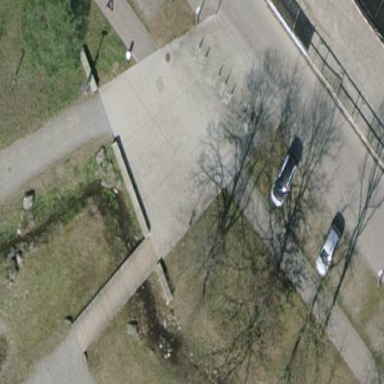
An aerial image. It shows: Pedestrian road.